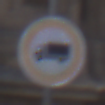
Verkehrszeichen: VerbotFuerKraftfahrzeugeUeberDreiKommaFuenfTonnen
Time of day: SunriseSunset
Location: Outdoor (Urban)
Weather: PartlyCloudy
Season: NotSpecified
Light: Natural